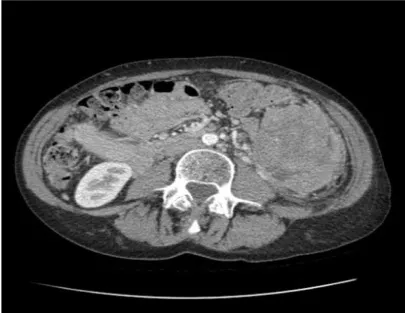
Shows the sagittal view revealing a large mass occupying most of the left abdomen.
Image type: radiology (ct)